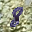
Label: 8